Field crop: maize
Growth stage: 2
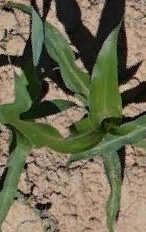
Species: maize